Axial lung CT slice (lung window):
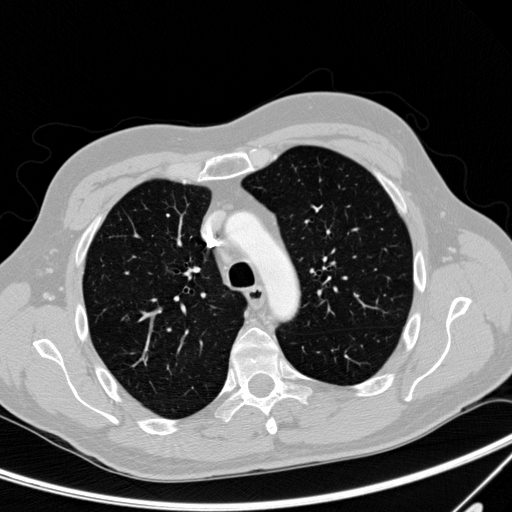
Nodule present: no